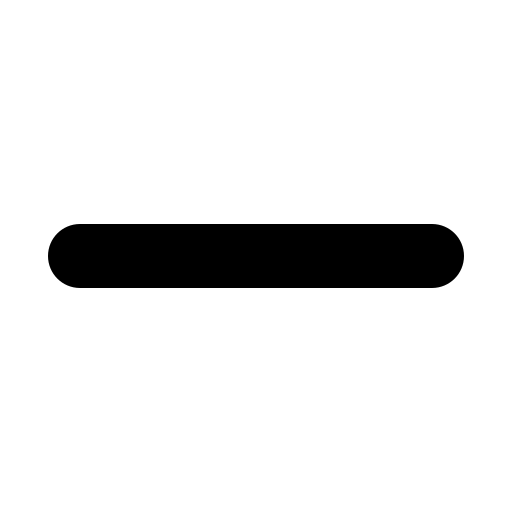
Tags: icon, FontAwesome, fa-icon, solid, minus